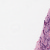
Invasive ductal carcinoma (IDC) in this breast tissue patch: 1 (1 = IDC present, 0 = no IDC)